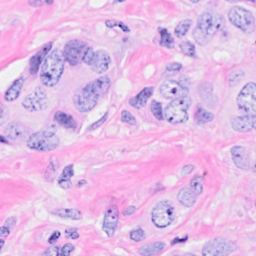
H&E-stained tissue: Breast